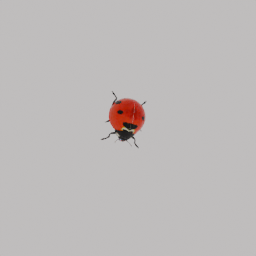
Label: animals